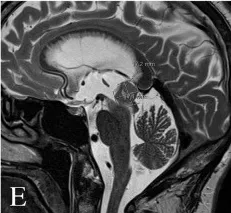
Pre-operative MRI of the brain. (D, E) MRI T2-weighted images with a T2 hypointense lesion with mass effect and compression of the cerebral aqueduct resulting in supratentorial ventricular dilatation and periventricular white matter signal abnormality.
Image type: radiology (mri)